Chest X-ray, AP view. Patient: 58 years old, sex M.
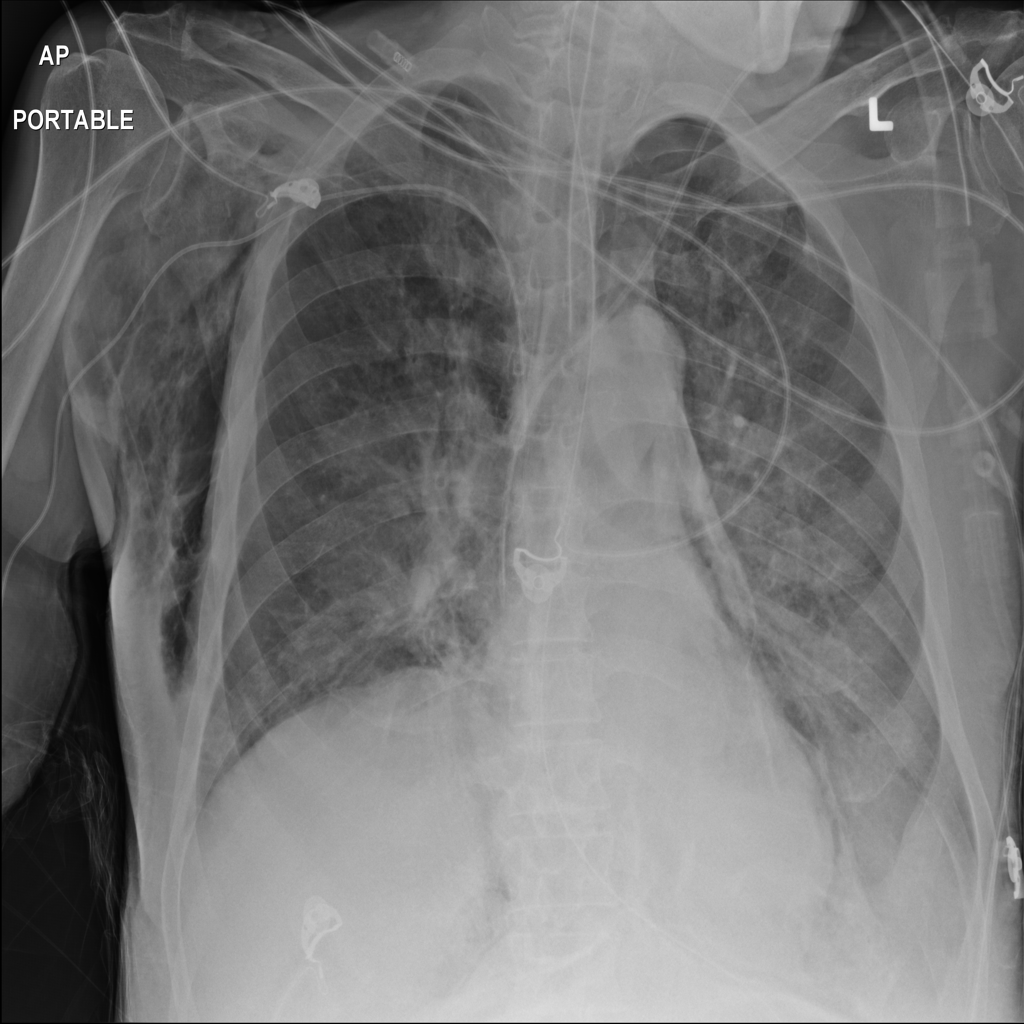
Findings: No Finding